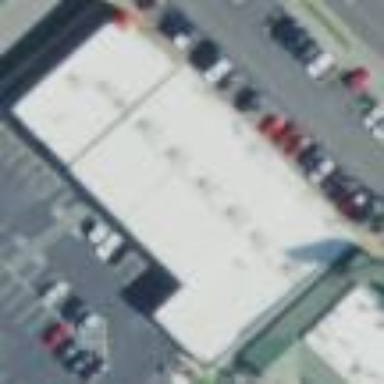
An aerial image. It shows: Retail building.